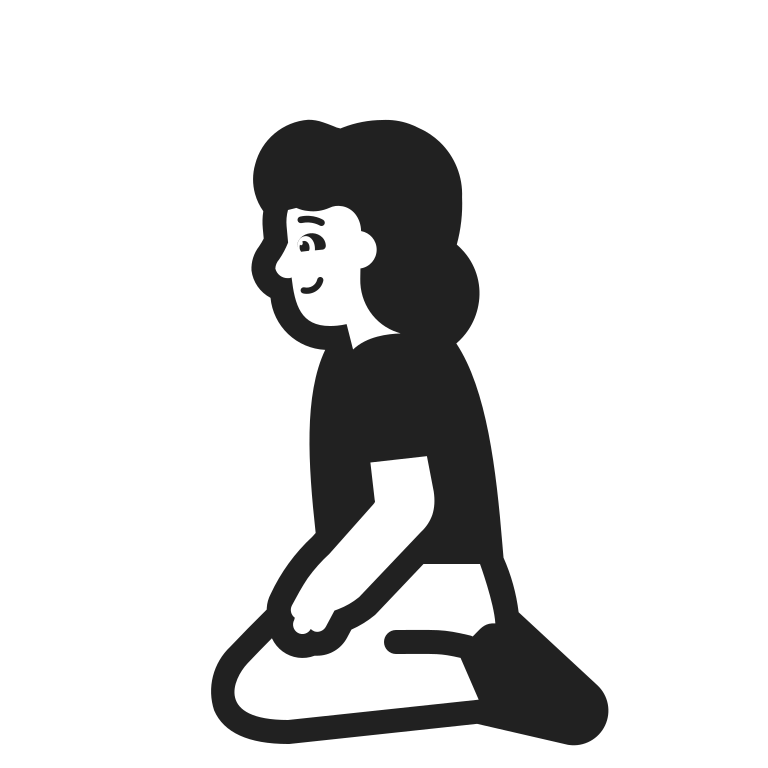
woman kneeling high contrast default